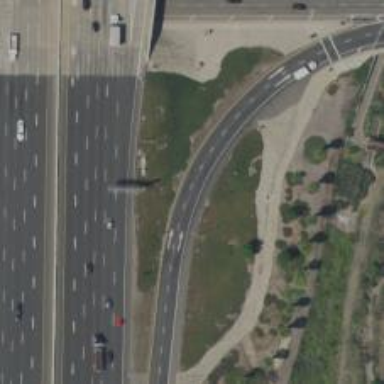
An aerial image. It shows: Motorway link.